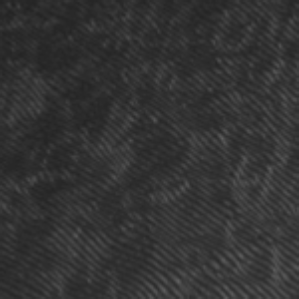
Label: frost